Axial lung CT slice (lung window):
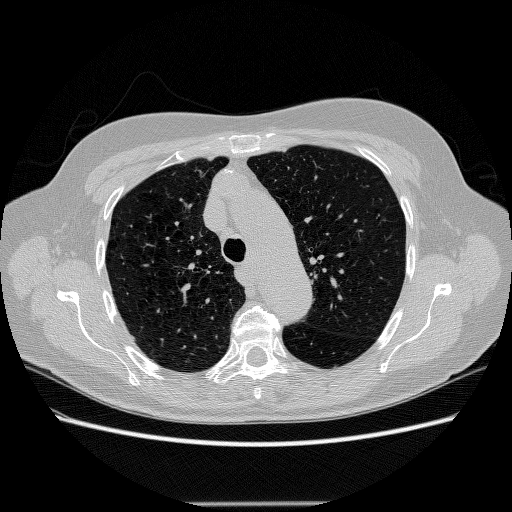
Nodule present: no